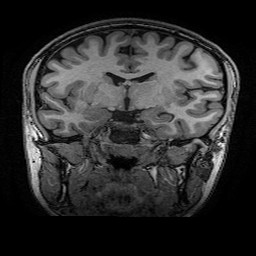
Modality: T1w
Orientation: sagittal
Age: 20
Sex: female
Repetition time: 0.0077 s
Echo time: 0.0034 s